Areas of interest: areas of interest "Comprehensive Gymnasium"
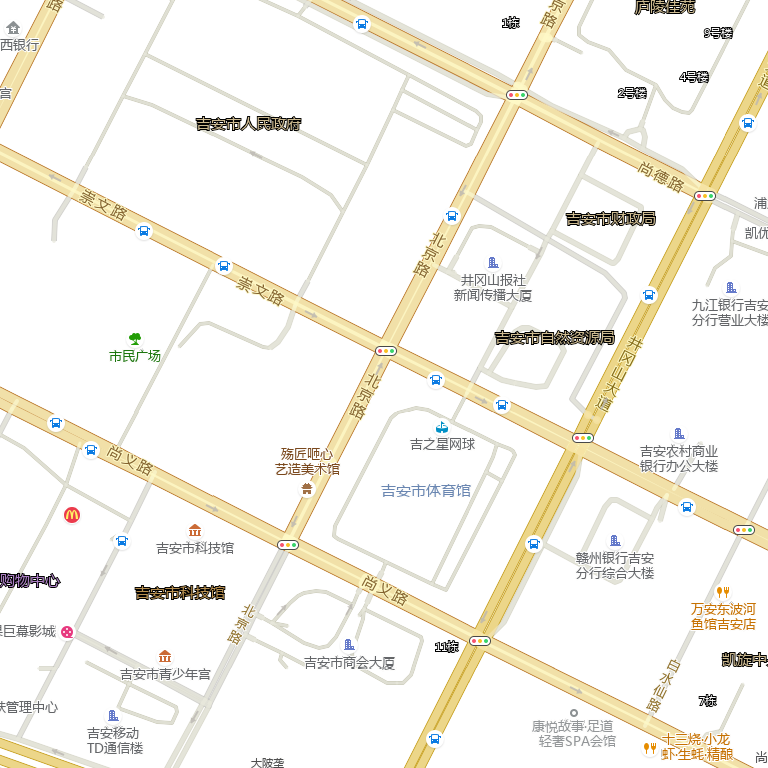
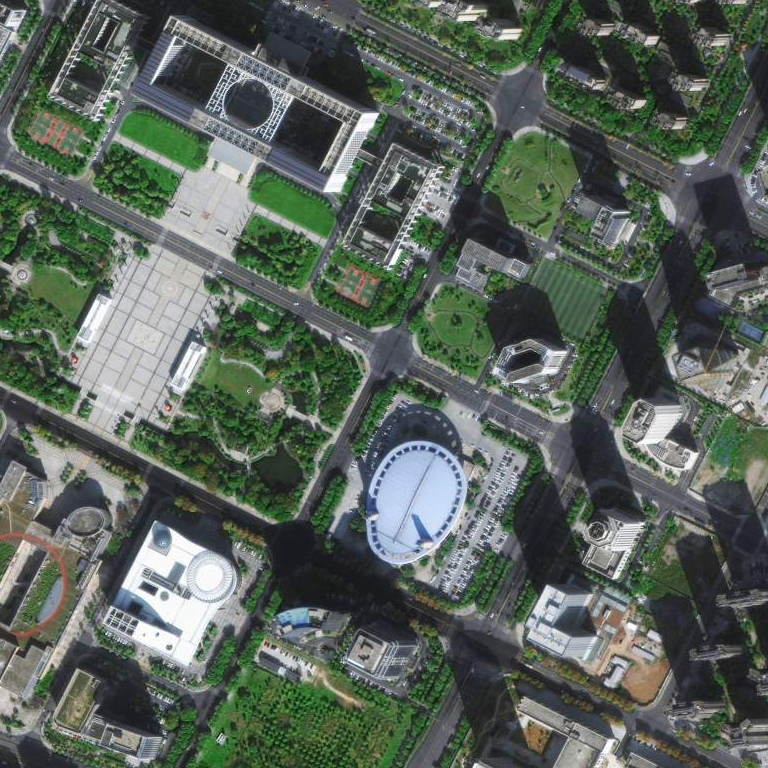